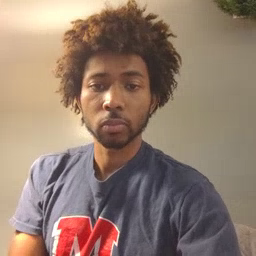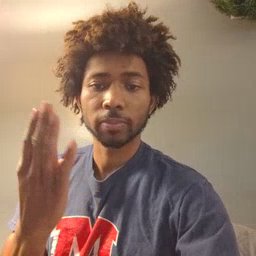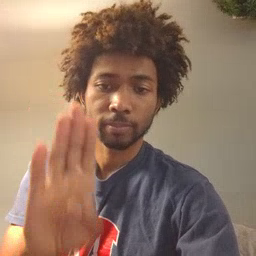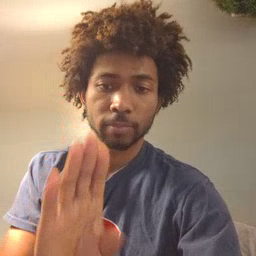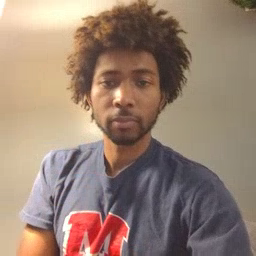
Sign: close